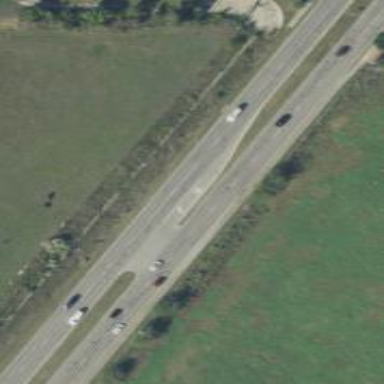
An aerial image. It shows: Secondary link road.